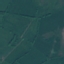
Land use / land cover class: Pasture